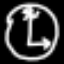
Label: clock